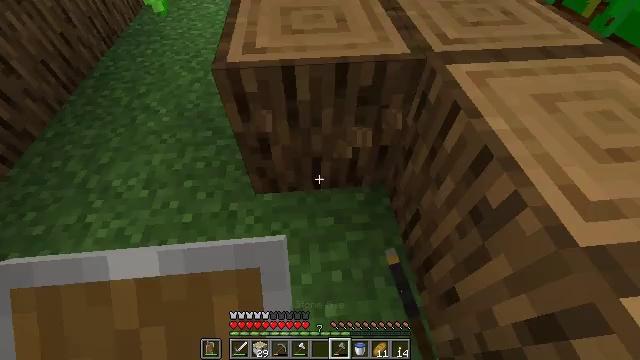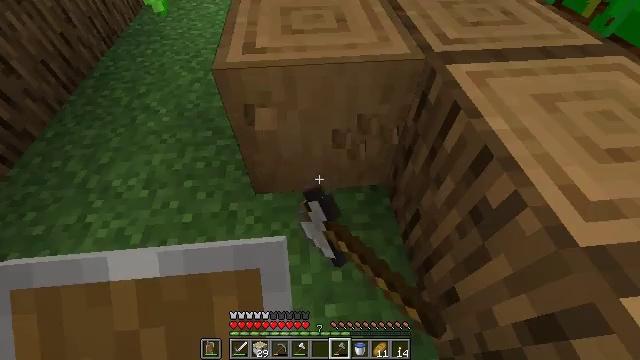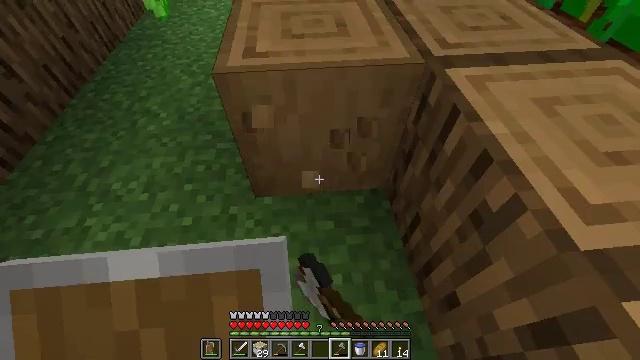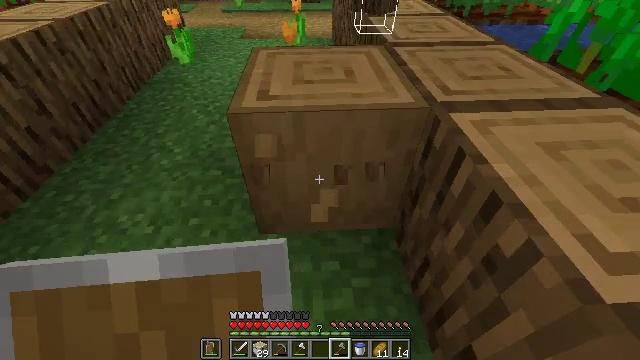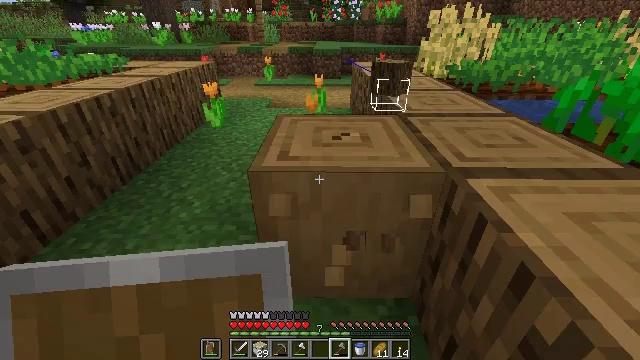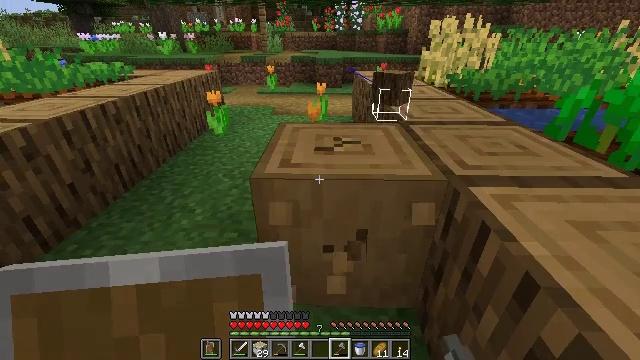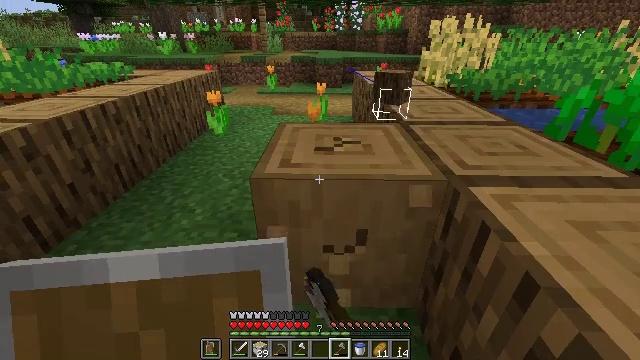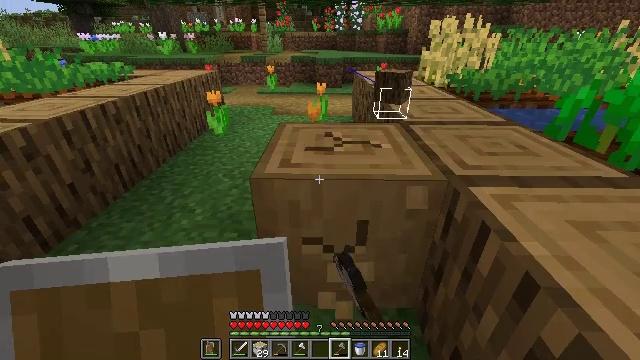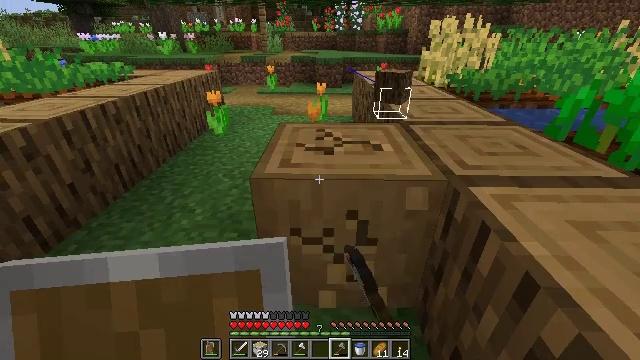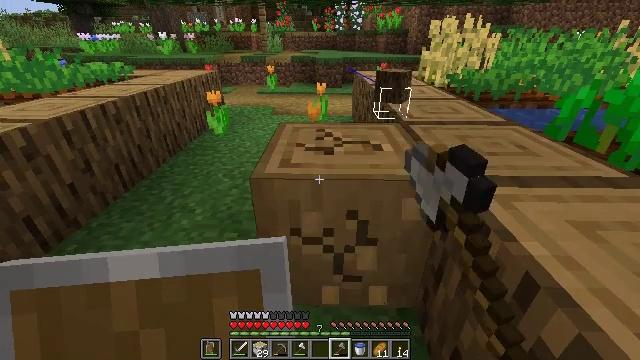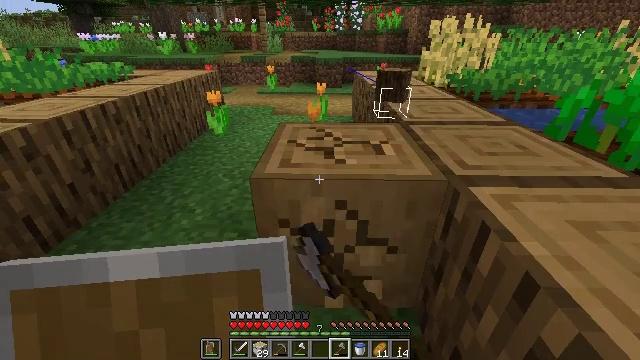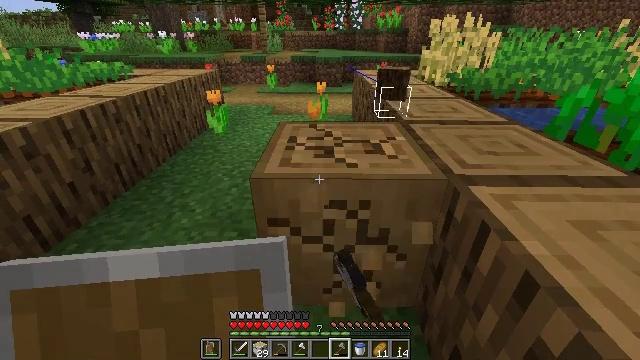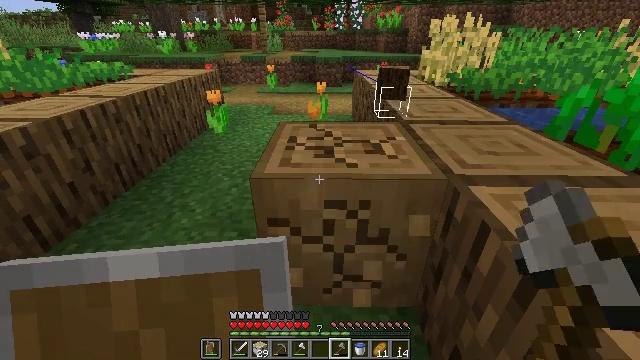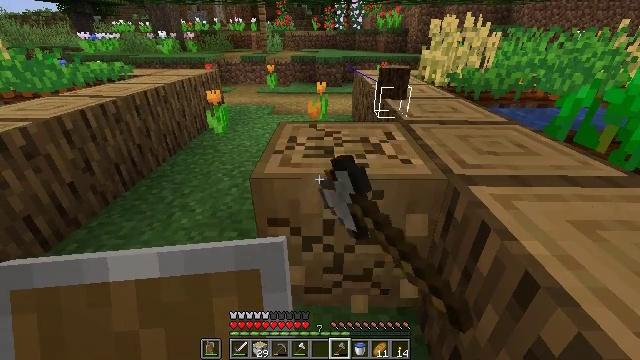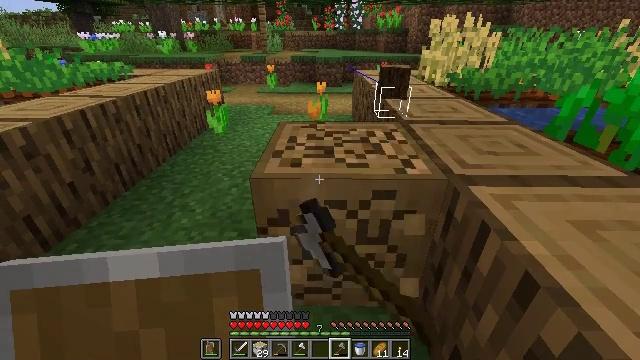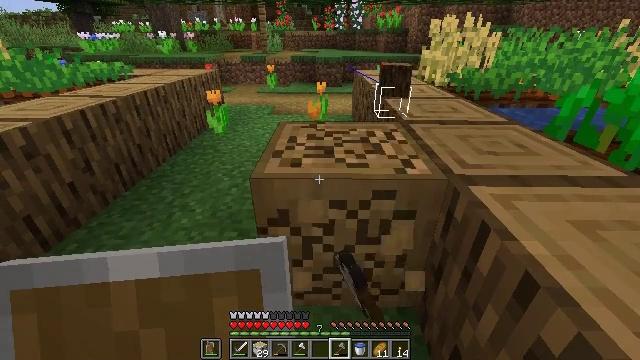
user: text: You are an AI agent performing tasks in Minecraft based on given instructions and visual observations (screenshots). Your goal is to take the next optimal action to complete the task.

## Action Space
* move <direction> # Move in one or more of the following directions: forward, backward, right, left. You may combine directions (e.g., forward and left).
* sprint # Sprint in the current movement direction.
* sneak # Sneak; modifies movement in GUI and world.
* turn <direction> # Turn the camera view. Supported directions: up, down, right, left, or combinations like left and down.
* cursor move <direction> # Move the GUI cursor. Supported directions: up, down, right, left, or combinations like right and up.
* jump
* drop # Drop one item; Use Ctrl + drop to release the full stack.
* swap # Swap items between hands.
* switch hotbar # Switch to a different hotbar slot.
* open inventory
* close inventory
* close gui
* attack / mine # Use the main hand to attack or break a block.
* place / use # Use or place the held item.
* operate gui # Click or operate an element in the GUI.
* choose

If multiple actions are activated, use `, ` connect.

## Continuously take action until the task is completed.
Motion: motion action
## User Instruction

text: Chop down the stripped oak log.
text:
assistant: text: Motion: attack / mine
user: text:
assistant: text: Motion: attack / mine
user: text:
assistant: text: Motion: turn left and up, attack / mine
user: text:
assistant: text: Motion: turn left and up, attack / mine
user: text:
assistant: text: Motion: turn up, attack / mine
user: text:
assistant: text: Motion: attack / mine
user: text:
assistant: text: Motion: attack / mine
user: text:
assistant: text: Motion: attack / mine
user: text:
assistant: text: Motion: attack / mine
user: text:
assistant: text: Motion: attack / mine
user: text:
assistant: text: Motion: attack / mine
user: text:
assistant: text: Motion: attack / mine
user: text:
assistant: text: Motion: attack / mine
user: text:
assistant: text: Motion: attack / mine
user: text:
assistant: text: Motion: attack / mine
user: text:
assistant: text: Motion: attack / mine
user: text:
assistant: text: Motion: attack / mine
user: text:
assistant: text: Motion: attack / mine
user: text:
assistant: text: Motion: attack / mine
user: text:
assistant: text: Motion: attack / mine
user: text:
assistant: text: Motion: attack / mine
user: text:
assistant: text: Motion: attack / mine